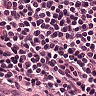
Metastatic tissue present: no